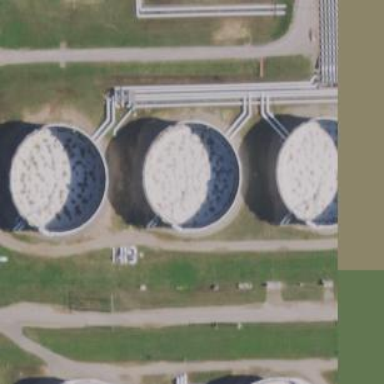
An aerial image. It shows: Storage tank which is man-made.